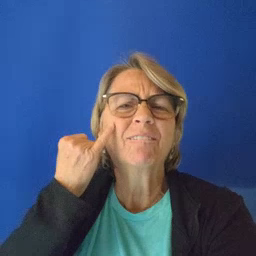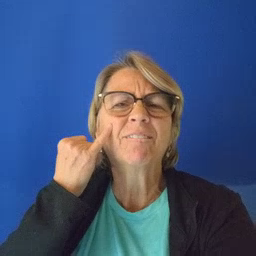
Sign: if